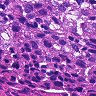
Metastatic tissue present: yes